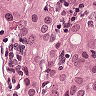
Metastatic tissue present: yes